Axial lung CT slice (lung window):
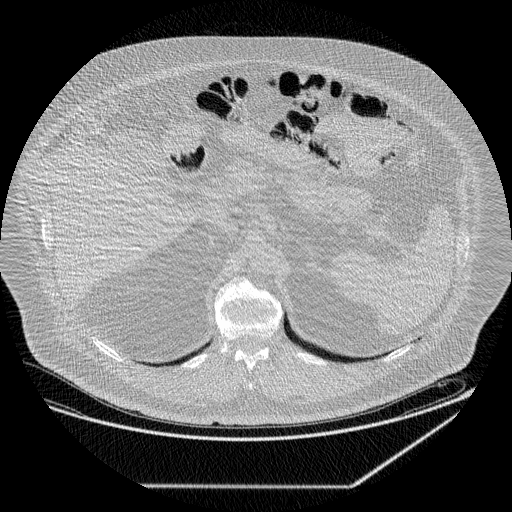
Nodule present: no